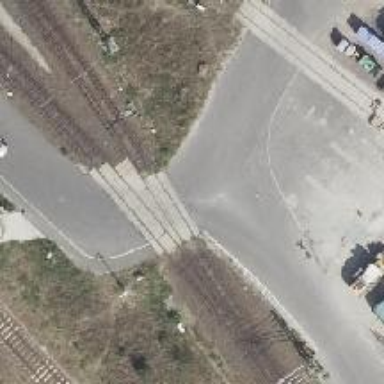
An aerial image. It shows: Railway level crossing.